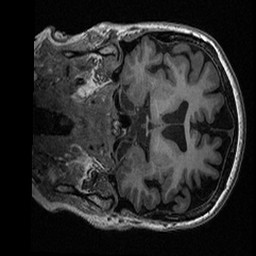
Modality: T1w
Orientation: coronal
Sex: female
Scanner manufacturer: ge
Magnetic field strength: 3 T
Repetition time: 0.0064 s
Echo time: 0.00281 s